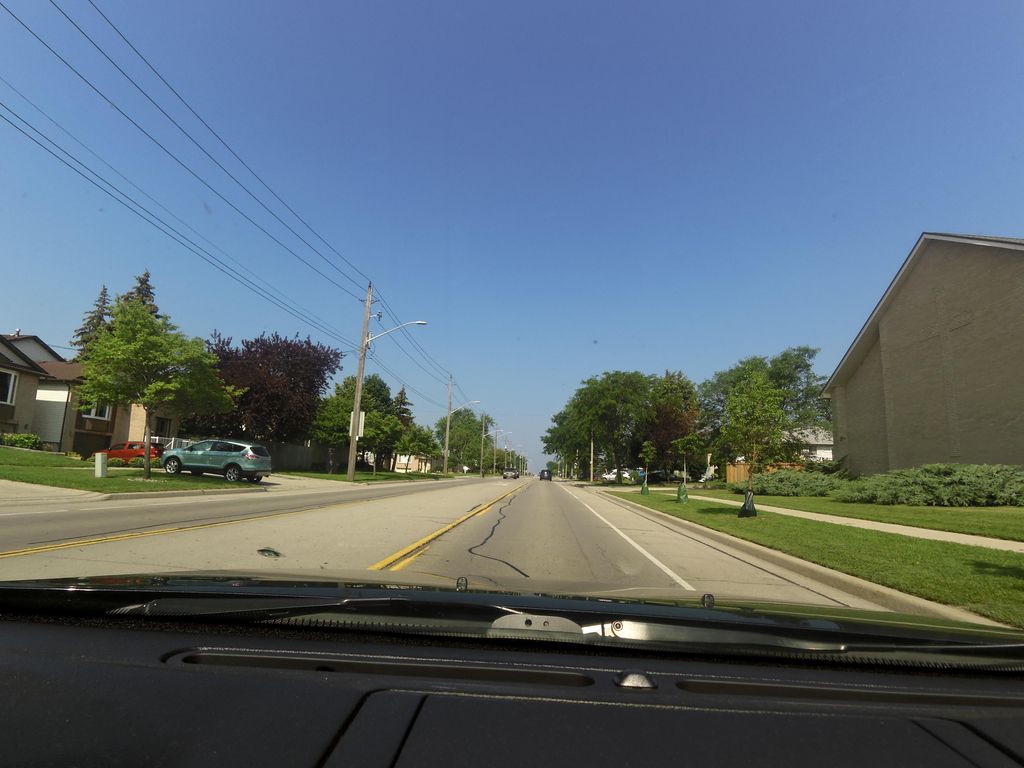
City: hamilton